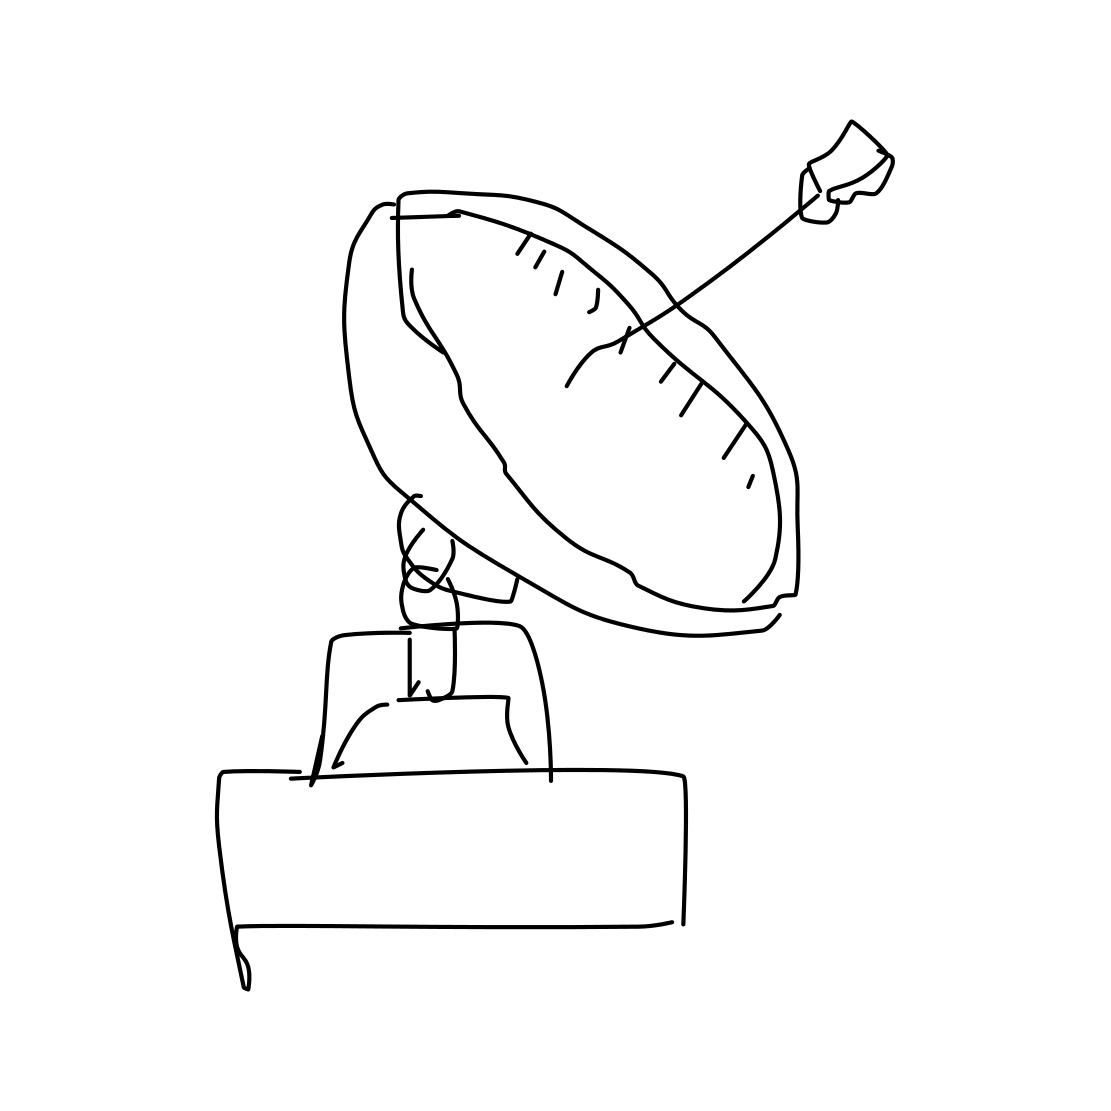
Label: satellite